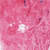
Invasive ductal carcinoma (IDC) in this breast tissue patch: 0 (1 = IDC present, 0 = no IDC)